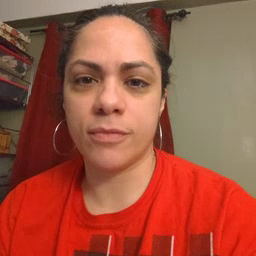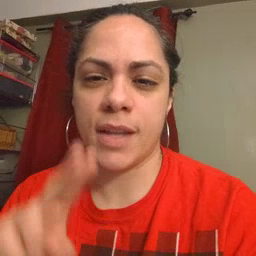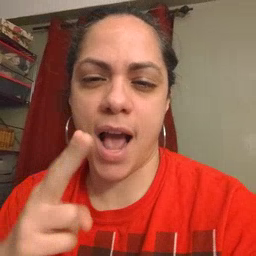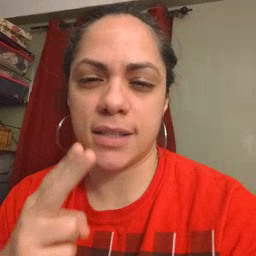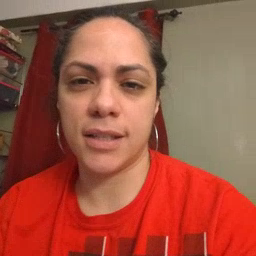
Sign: closet